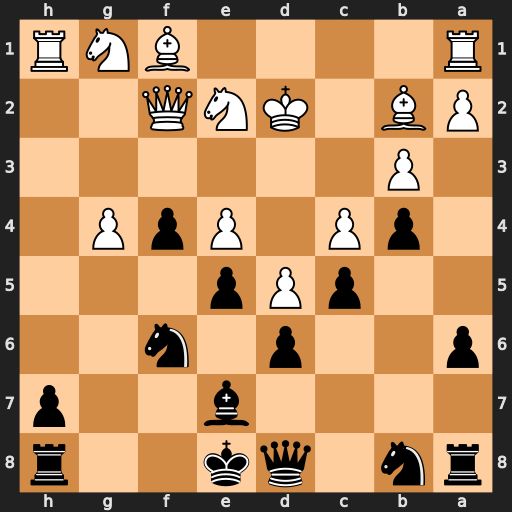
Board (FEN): rn1qk2r/4b2p/p2p1n2/2pPp3/1pP1PpP1/1P6/PB1KNQ2/R4BNR
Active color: b
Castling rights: kq
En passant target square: -
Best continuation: Nxe4+ Kc2 Nxf2